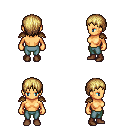
a pixel art fantasy rpg character, female body template, human, tanned skin, leather shoulder armor, teal pants, blonde plain hairstyle, brown shoes, four views (front, back, left, right), 2x2 character sprite sheet, small pixel art, hard edges, no anti-aliasing